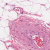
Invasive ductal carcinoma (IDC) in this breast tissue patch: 0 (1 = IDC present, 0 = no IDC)